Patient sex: M
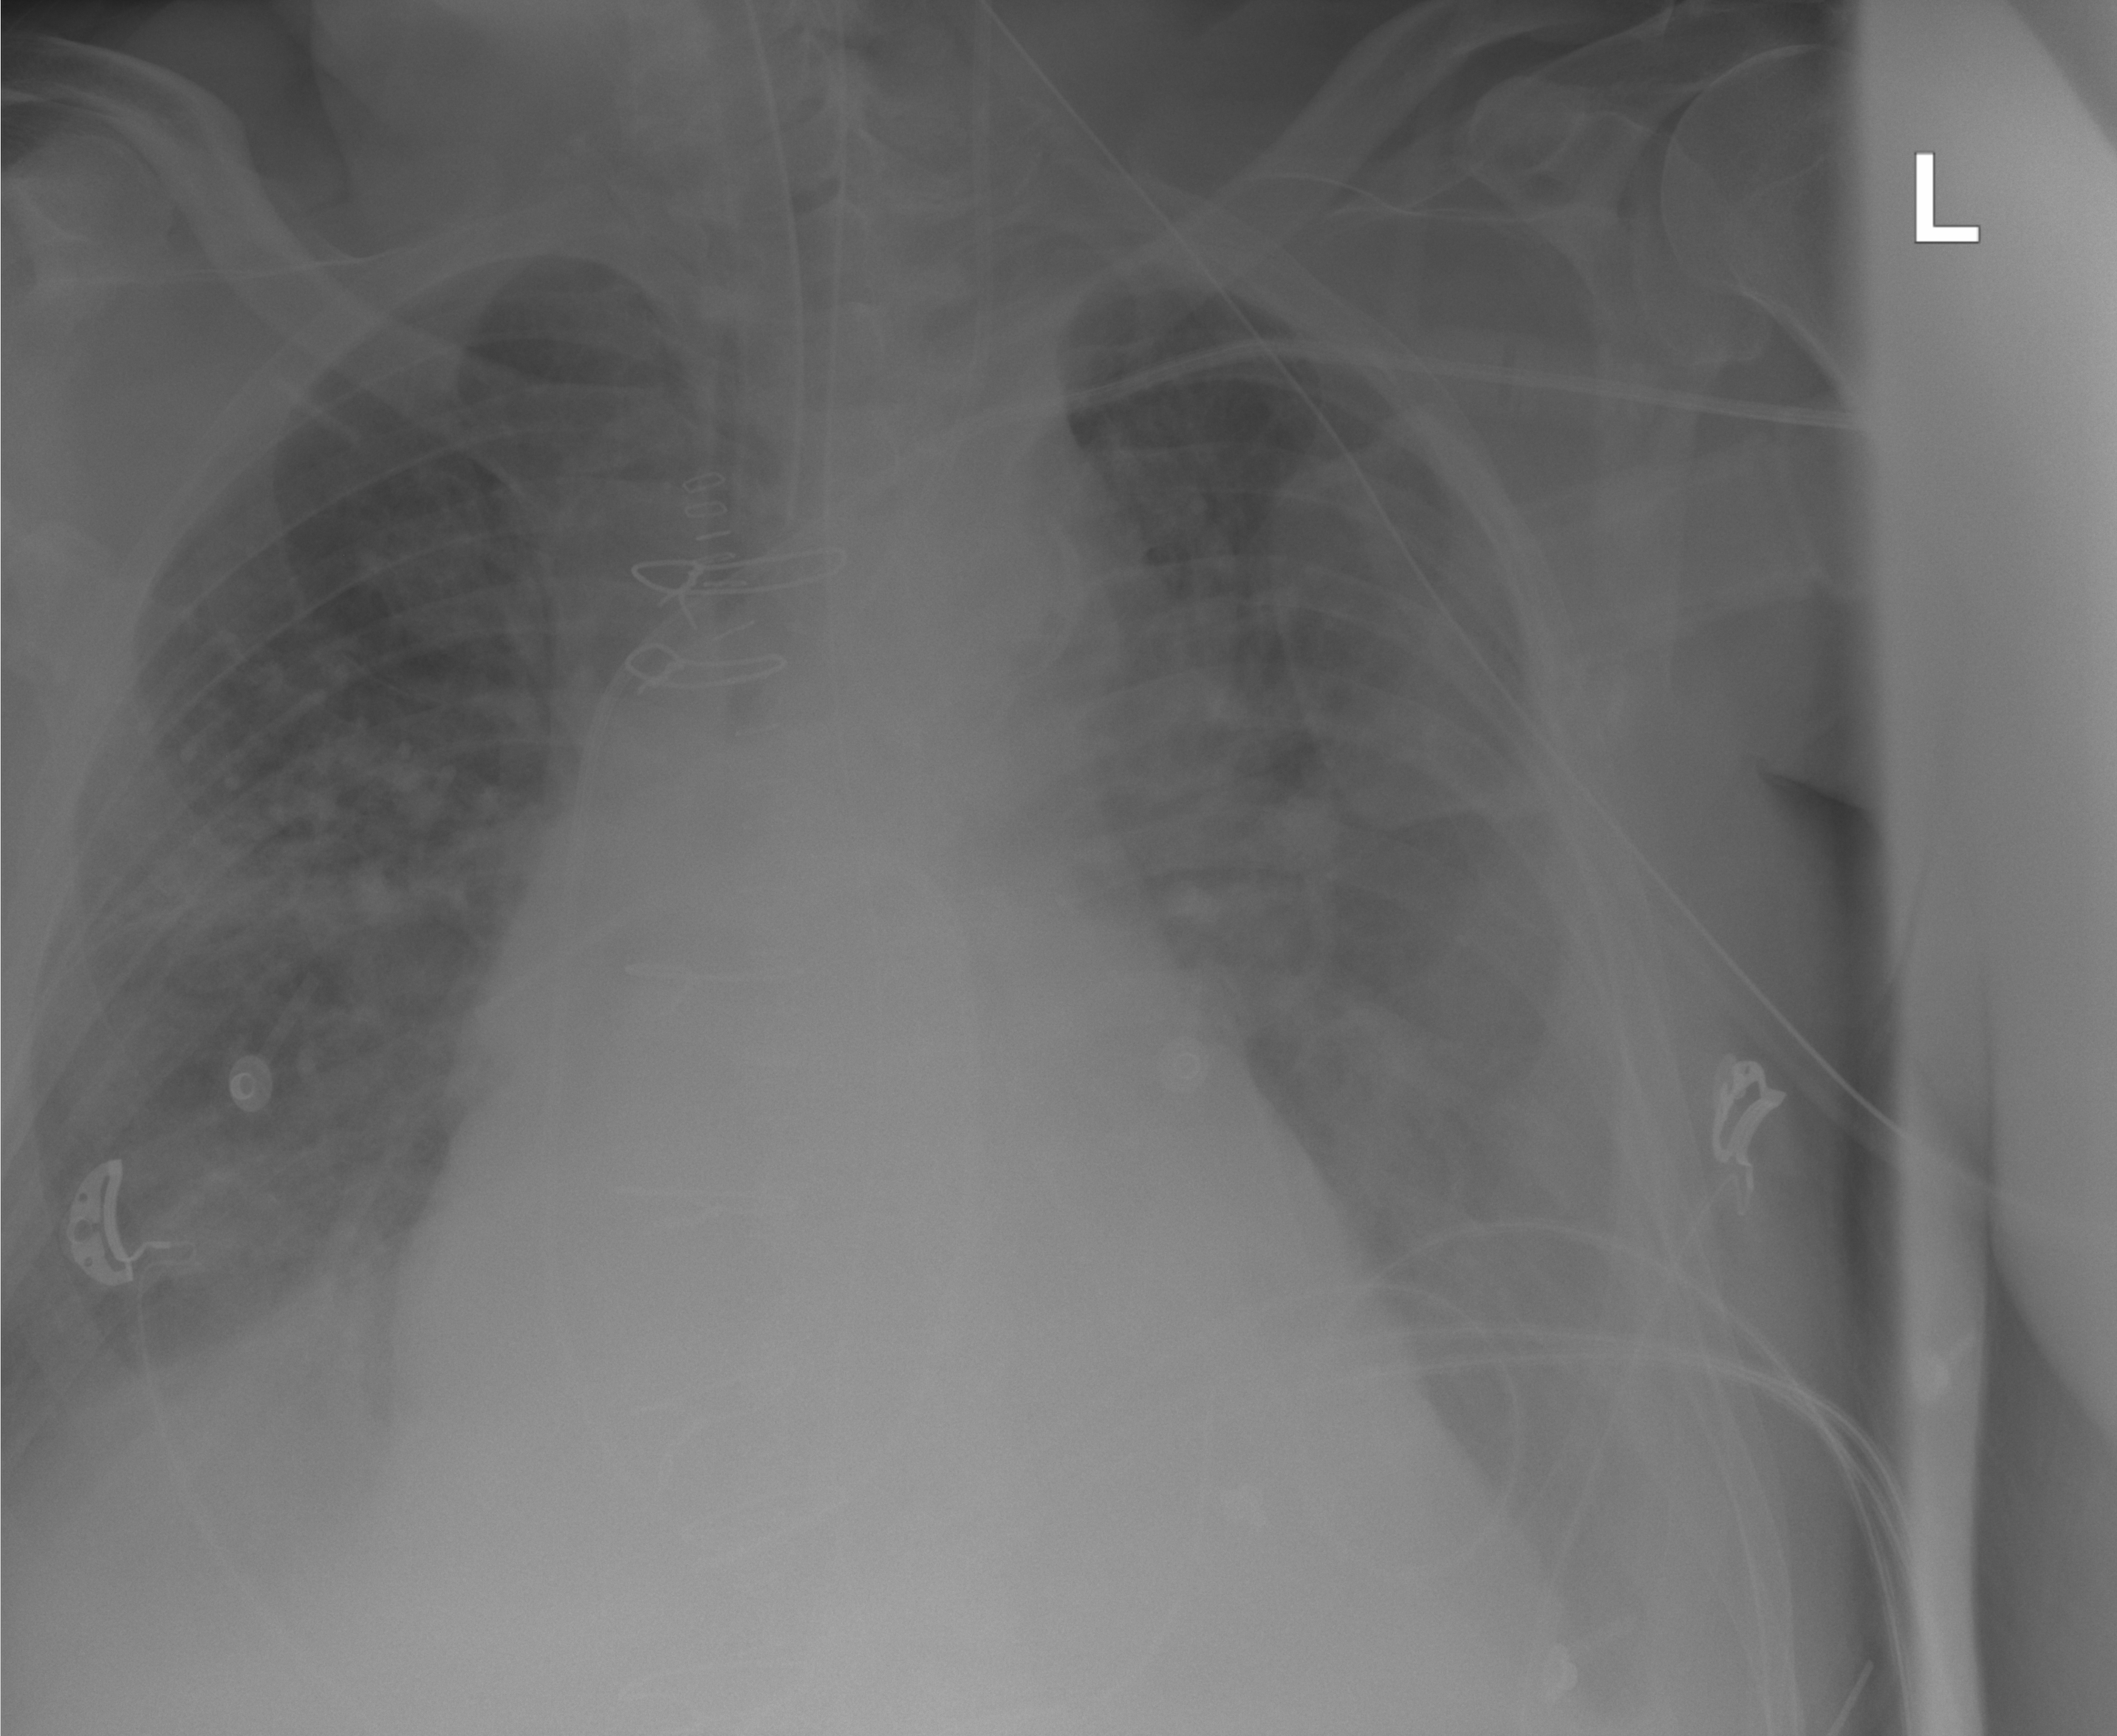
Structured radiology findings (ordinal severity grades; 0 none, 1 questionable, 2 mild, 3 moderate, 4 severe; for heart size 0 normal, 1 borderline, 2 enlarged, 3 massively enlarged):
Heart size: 2
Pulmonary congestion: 0
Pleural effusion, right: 2
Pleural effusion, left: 2
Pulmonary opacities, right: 0
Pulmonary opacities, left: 0
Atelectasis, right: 2
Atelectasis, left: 2